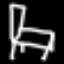
Label: chair